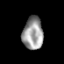
Tissue: prostate
Cell type: Epithelial cells
Senescence score: 0.3491
Nuclear area (px): 650
Mean DAPI intensity: 154.663